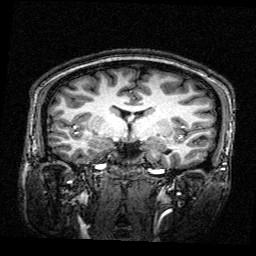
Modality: T1w
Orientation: sagittal
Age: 23
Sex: female